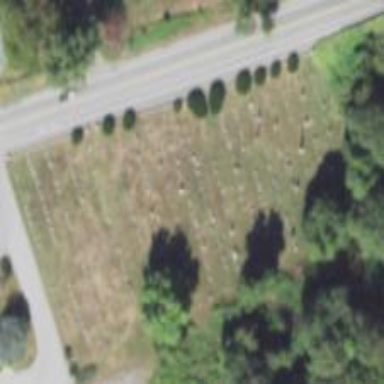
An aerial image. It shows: Cemetery.